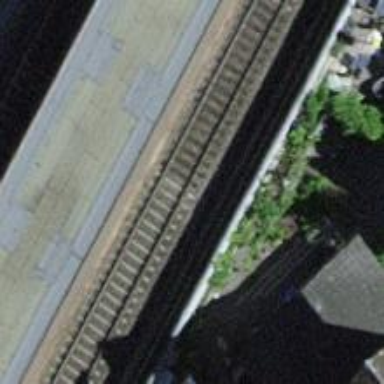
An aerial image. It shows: Stop position for public transport at railway stop.